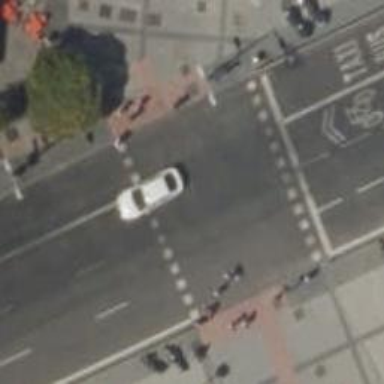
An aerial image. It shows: Asphalt footway with uncontrolled crossing. The crossing has markings.